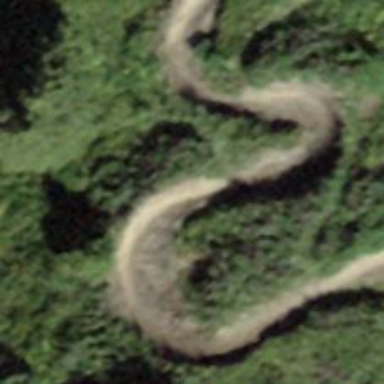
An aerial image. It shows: Path.